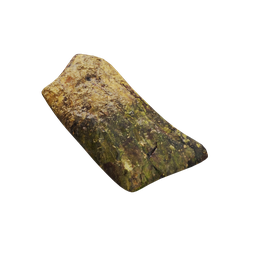
Label: nature